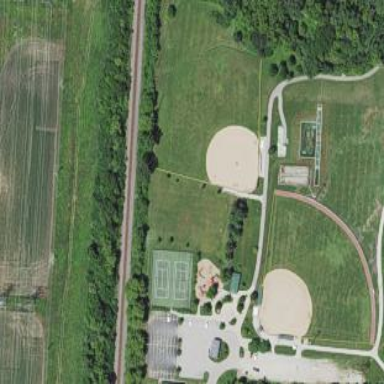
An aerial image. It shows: Baseball/softball pitch for leisure and sports activities.